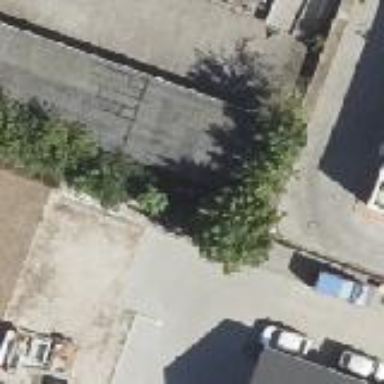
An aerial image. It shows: Group of garages.